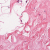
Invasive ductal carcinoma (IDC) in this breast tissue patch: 0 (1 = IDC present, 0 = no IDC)